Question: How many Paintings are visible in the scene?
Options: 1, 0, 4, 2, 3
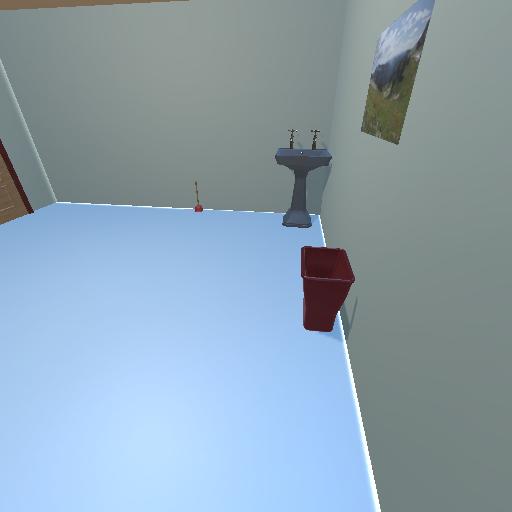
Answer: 1